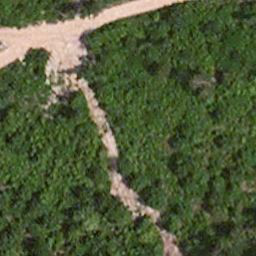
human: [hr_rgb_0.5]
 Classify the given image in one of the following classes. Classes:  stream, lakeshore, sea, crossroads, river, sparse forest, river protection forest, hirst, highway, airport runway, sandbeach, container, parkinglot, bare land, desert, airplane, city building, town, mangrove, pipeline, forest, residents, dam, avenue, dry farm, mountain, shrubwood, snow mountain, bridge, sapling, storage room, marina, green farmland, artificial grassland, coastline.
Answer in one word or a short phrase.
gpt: avenue